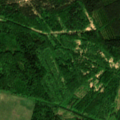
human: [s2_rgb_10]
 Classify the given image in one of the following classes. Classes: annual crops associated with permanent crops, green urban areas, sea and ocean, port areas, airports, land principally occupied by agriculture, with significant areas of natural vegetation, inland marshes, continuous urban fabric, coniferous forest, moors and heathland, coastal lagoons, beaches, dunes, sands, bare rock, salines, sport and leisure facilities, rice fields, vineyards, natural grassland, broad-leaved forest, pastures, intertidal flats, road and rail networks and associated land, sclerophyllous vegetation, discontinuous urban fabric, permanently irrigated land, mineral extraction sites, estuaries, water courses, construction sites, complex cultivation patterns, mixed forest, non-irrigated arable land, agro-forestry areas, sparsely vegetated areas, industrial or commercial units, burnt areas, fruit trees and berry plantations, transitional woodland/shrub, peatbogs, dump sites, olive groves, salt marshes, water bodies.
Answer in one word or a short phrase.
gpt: non-irrigated arable land, broad-leaved forest, coniferous forest, mixed forest